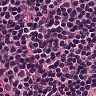
Metastatic tissue present: no